Interaction volume radius: 10 \u00c5
Interaction volume height: 25 \u00c5
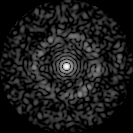
Disorder parameter: 0.8343